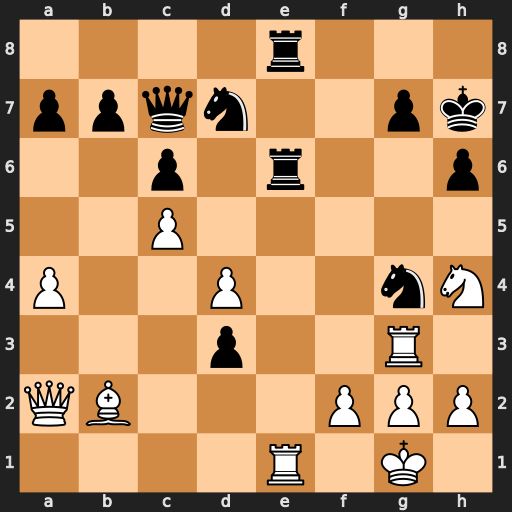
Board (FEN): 4r3/ppqn2pk/2p1r2p/2P5/P2P2nN/3p2R1/QB3PPP/4R1K1
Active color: w
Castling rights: -
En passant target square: -
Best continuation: Rxe6 Qf4 Nf3 Rxe6 Qxe6